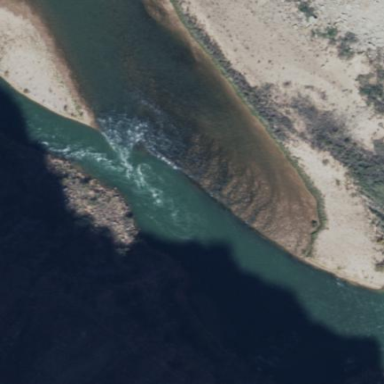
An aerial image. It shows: Natural water feature with rapids.